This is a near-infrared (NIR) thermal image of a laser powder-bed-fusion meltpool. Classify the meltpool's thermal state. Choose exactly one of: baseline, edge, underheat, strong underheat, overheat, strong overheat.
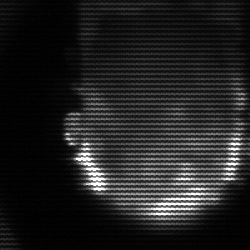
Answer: baseline